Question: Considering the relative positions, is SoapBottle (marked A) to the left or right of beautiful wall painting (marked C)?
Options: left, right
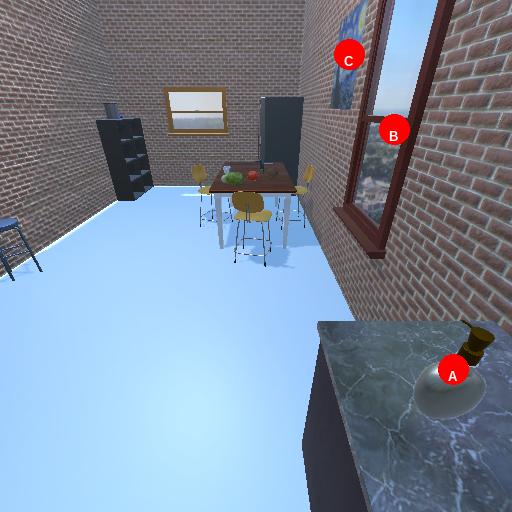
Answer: left